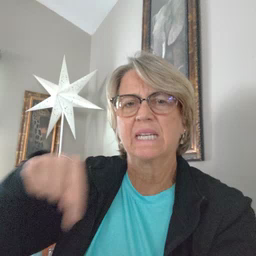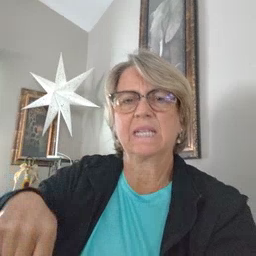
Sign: feet